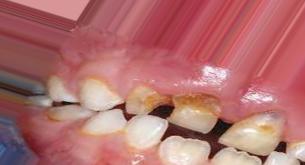
Condition: Caries